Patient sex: M
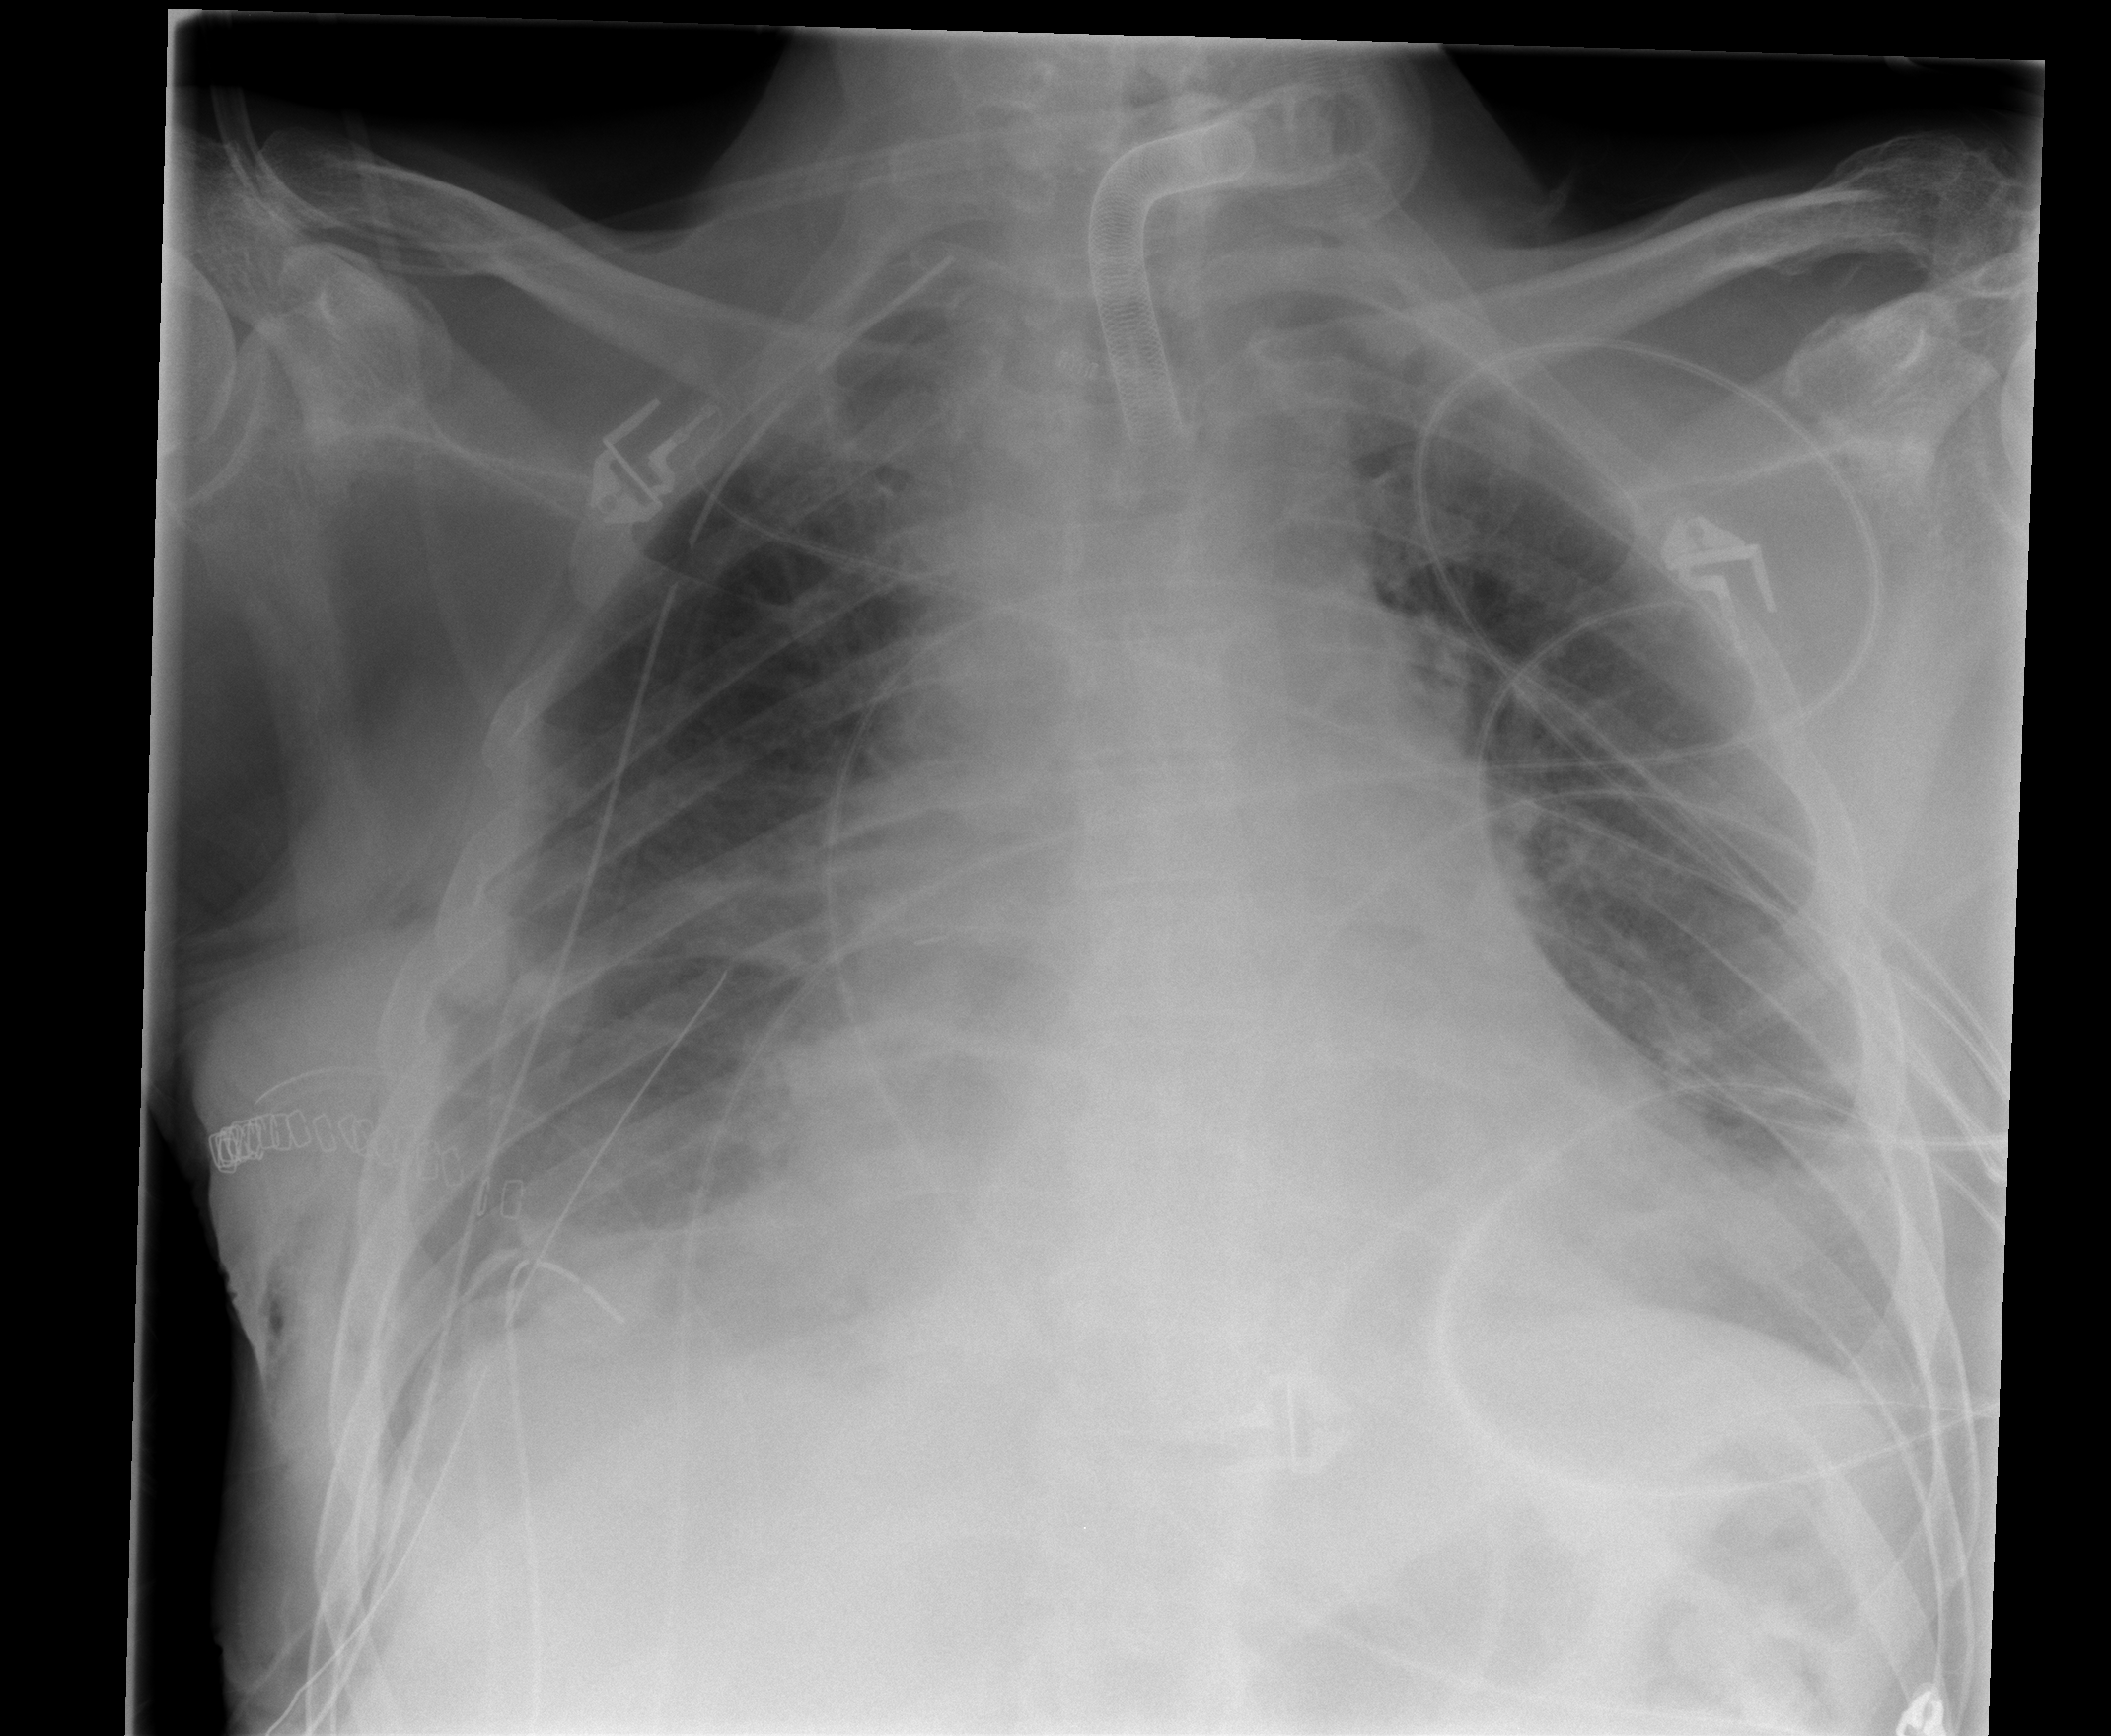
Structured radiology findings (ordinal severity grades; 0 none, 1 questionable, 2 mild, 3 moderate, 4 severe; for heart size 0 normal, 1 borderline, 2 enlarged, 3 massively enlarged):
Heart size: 2
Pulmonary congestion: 0
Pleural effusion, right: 1
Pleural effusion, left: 0
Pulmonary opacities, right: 0
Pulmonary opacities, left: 0
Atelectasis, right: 2
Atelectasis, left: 0